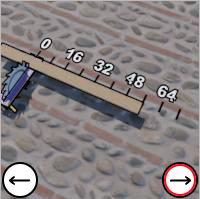
Task: length
Answer: 56
First scale value: 16.0